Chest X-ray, PA view. Patient: 18 years old, sex F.
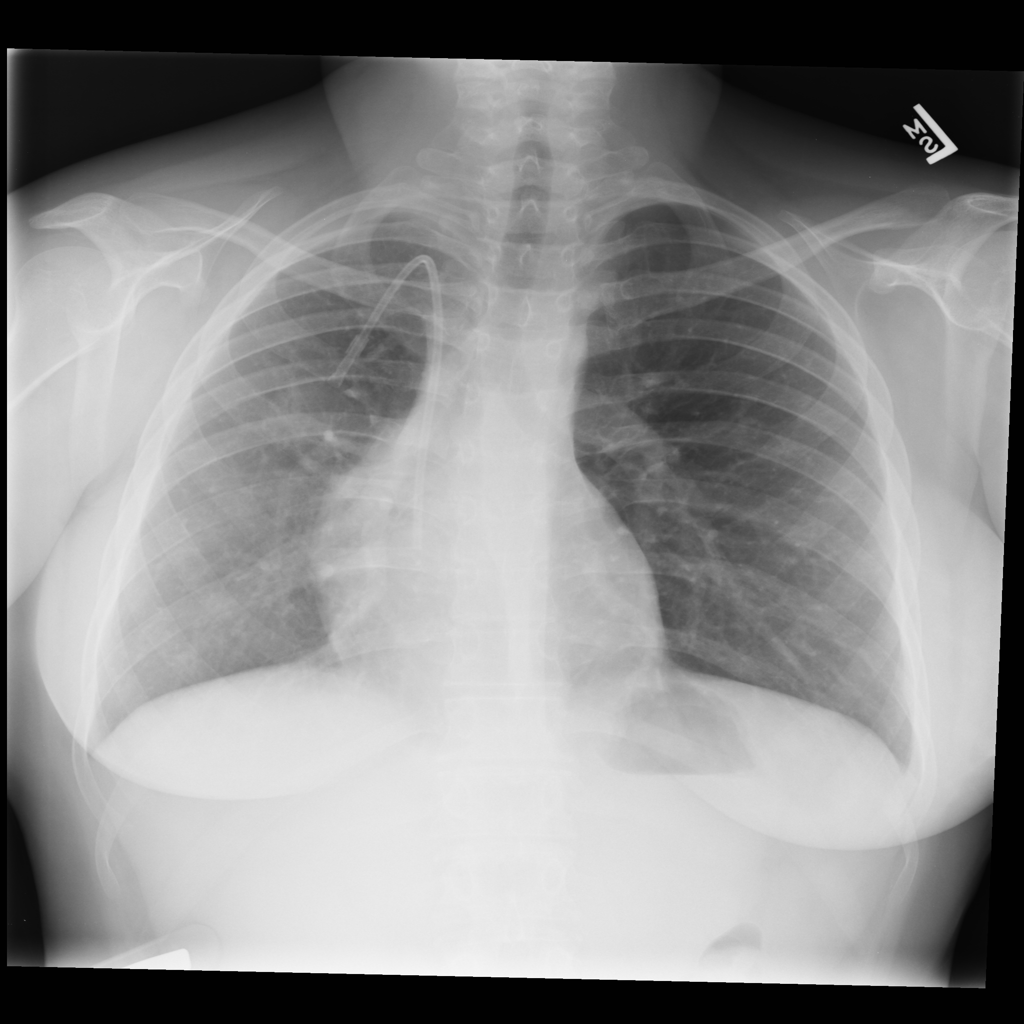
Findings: No Finding